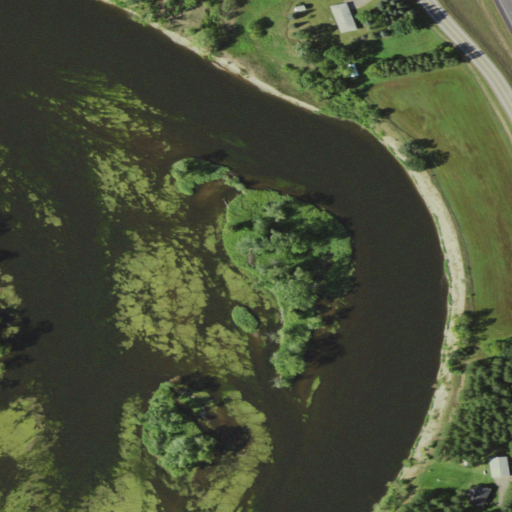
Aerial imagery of island in Minnesota named Island Thirtynine containing open water, pasture, herbaceous wetlands, deciduous forest, mixed forest, grassland, open development, medium intensity development, low intensity development, and woody wetlands